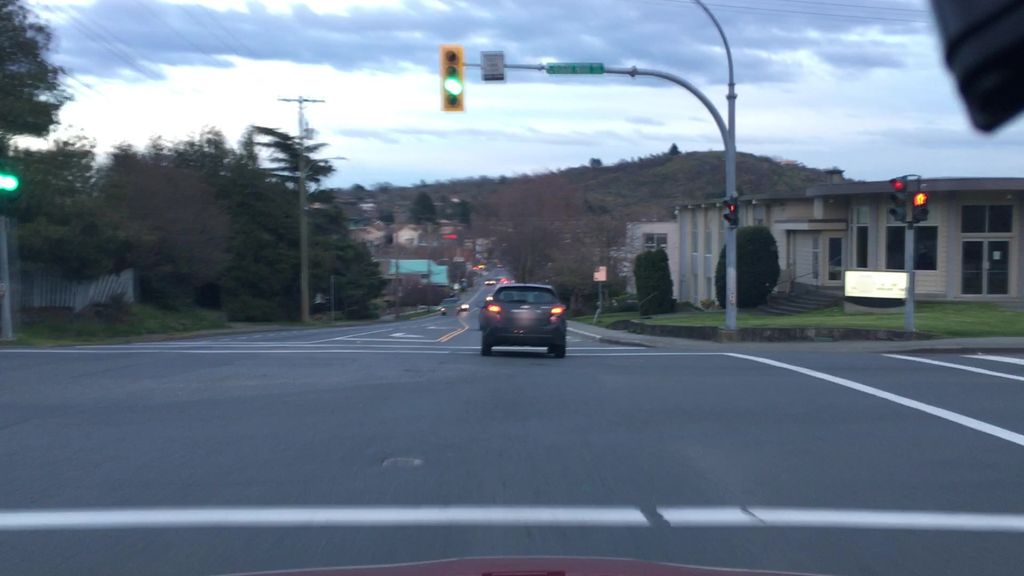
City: victoria